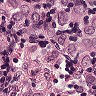
Metastatic tissue present: yes